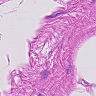
Metastatic tissue present: no